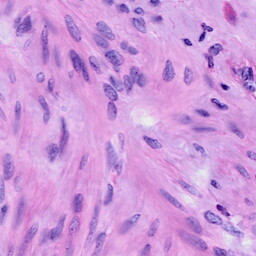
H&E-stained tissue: Cervix